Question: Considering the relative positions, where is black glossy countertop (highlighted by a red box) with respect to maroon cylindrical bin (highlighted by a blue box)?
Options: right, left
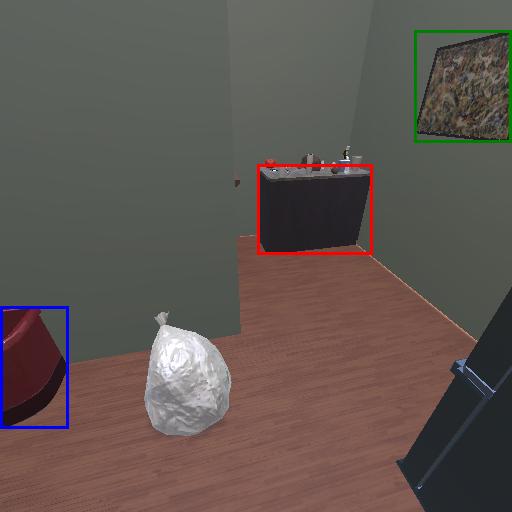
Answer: right